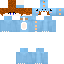
A female skeleton skin with pale skin, wearing brown long hair dressed in a blue robe top and brown pants, featuring a closed mouth.